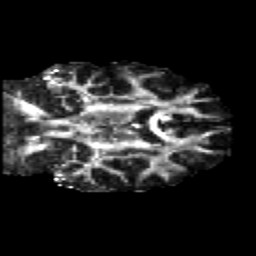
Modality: FA
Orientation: coronal
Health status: healthy
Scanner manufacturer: siemens
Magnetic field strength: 3 T
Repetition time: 12 s
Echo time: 0.092 s